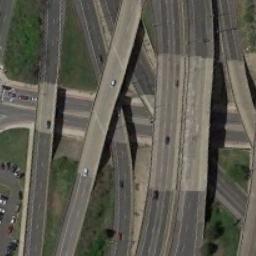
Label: overpass